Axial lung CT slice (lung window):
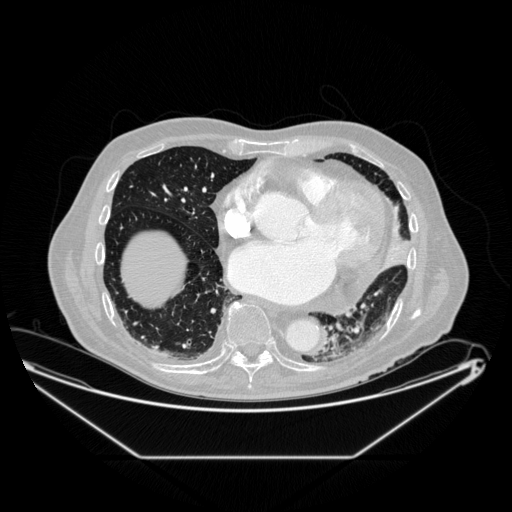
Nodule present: no